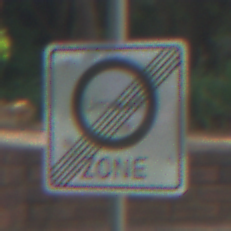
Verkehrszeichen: EndeUmweltzone
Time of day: MorningAfternoon
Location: Outdoor (Urban)
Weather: PartlyCloudy
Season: NotSpecified
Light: Natural